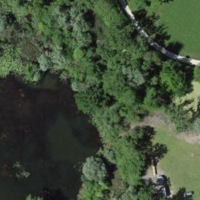
EUNIS habitat code: 15
Species observed at this site:
Podiceps cristatus